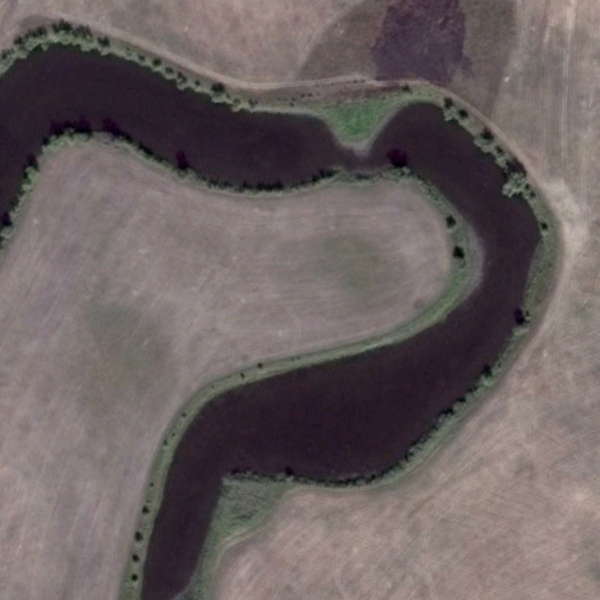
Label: River